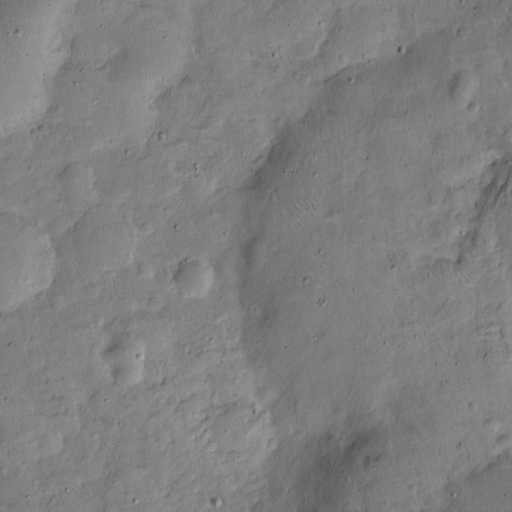
Objects detected: cone